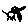
Label: cat